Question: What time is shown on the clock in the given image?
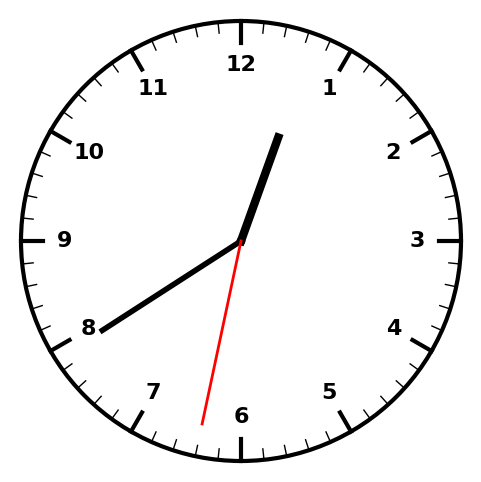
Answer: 12:39:32